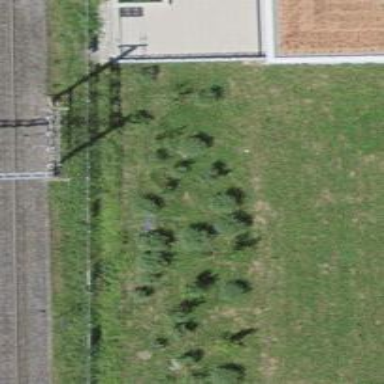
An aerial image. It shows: Shrub in its natural environment.